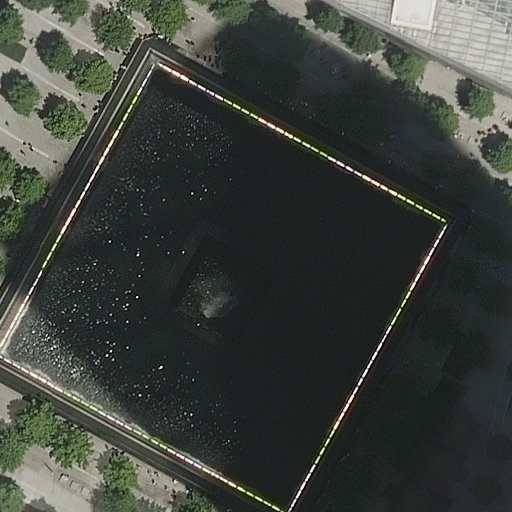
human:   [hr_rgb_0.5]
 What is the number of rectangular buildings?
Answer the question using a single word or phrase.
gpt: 1

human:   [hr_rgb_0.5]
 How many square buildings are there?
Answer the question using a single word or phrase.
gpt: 0

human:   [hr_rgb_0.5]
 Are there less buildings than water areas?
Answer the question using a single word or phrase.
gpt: no

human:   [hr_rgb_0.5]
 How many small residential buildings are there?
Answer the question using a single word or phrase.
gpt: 0

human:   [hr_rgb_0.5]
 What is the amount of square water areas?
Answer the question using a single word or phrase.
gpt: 0

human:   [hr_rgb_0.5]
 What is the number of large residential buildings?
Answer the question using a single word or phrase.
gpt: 0

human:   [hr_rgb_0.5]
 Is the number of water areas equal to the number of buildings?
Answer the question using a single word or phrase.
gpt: yes

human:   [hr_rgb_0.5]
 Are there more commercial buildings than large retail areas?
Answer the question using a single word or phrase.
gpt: no

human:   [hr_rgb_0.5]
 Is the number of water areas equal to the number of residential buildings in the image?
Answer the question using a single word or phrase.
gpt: no

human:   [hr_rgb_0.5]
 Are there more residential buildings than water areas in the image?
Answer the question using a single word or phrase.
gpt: no

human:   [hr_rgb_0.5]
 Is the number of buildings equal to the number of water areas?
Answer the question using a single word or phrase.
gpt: yes

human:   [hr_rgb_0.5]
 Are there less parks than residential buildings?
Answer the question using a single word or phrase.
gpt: no

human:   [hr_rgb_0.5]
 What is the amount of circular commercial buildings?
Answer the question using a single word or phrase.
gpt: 0

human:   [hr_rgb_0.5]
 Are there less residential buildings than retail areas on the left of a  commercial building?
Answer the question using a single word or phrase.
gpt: no

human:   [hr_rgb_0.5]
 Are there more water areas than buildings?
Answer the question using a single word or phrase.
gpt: no

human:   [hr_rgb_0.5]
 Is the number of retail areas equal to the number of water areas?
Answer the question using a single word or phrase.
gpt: yes

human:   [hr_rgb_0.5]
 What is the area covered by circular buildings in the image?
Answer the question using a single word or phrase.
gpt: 0m2

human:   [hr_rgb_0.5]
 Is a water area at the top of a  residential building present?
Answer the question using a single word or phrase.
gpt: no

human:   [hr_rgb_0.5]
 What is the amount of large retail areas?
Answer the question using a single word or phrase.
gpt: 0

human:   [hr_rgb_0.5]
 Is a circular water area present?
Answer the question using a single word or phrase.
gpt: no

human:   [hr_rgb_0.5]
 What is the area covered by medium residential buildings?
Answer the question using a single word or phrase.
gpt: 0m2

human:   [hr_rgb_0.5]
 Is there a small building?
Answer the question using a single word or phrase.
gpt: no

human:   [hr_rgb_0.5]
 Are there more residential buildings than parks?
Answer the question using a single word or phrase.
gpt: no

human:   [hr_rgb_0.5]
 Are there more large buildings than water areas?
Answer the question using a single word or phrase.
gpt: no

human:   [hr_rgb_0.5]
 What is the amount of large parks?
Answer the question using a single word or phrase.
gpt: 1

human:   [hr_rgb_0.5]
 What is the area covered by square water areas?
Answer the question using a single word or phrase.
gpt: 0m2

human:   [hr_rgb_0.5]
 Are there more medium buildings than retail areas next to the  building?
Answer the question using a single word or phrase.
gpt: no

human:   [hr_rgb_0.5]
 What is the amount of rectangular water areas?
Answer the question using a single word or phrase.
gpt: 1

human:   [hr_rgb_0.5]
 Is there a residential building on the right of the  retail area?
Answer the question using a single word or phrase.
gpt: no

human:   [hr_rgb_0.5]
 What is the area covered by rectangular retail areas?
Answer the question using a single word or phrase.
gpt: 0m2

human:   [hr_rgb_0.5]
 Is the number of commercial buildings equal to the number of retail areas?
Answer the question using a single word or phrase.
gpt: no

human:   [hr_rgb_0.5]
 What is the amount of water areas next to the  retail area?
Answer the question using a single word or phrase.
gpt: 1

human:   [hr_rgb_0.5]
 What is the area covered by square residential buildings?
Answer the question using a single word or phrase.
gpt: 0m2

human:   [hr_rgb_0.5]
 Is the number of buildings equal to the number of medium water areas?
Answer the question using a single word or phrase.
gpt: no

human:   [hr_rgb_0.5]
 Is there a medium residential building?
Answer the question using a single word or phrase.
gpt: no

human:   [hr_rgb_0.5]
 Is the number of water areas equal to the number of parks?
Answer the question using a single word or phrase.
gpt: yes